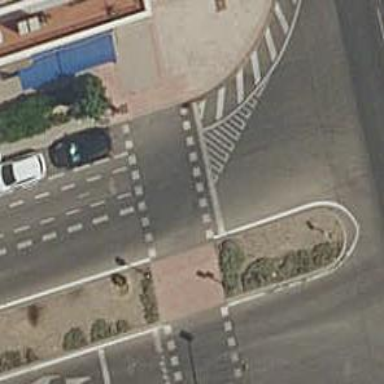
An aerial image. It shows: Crossing with traffic signals.